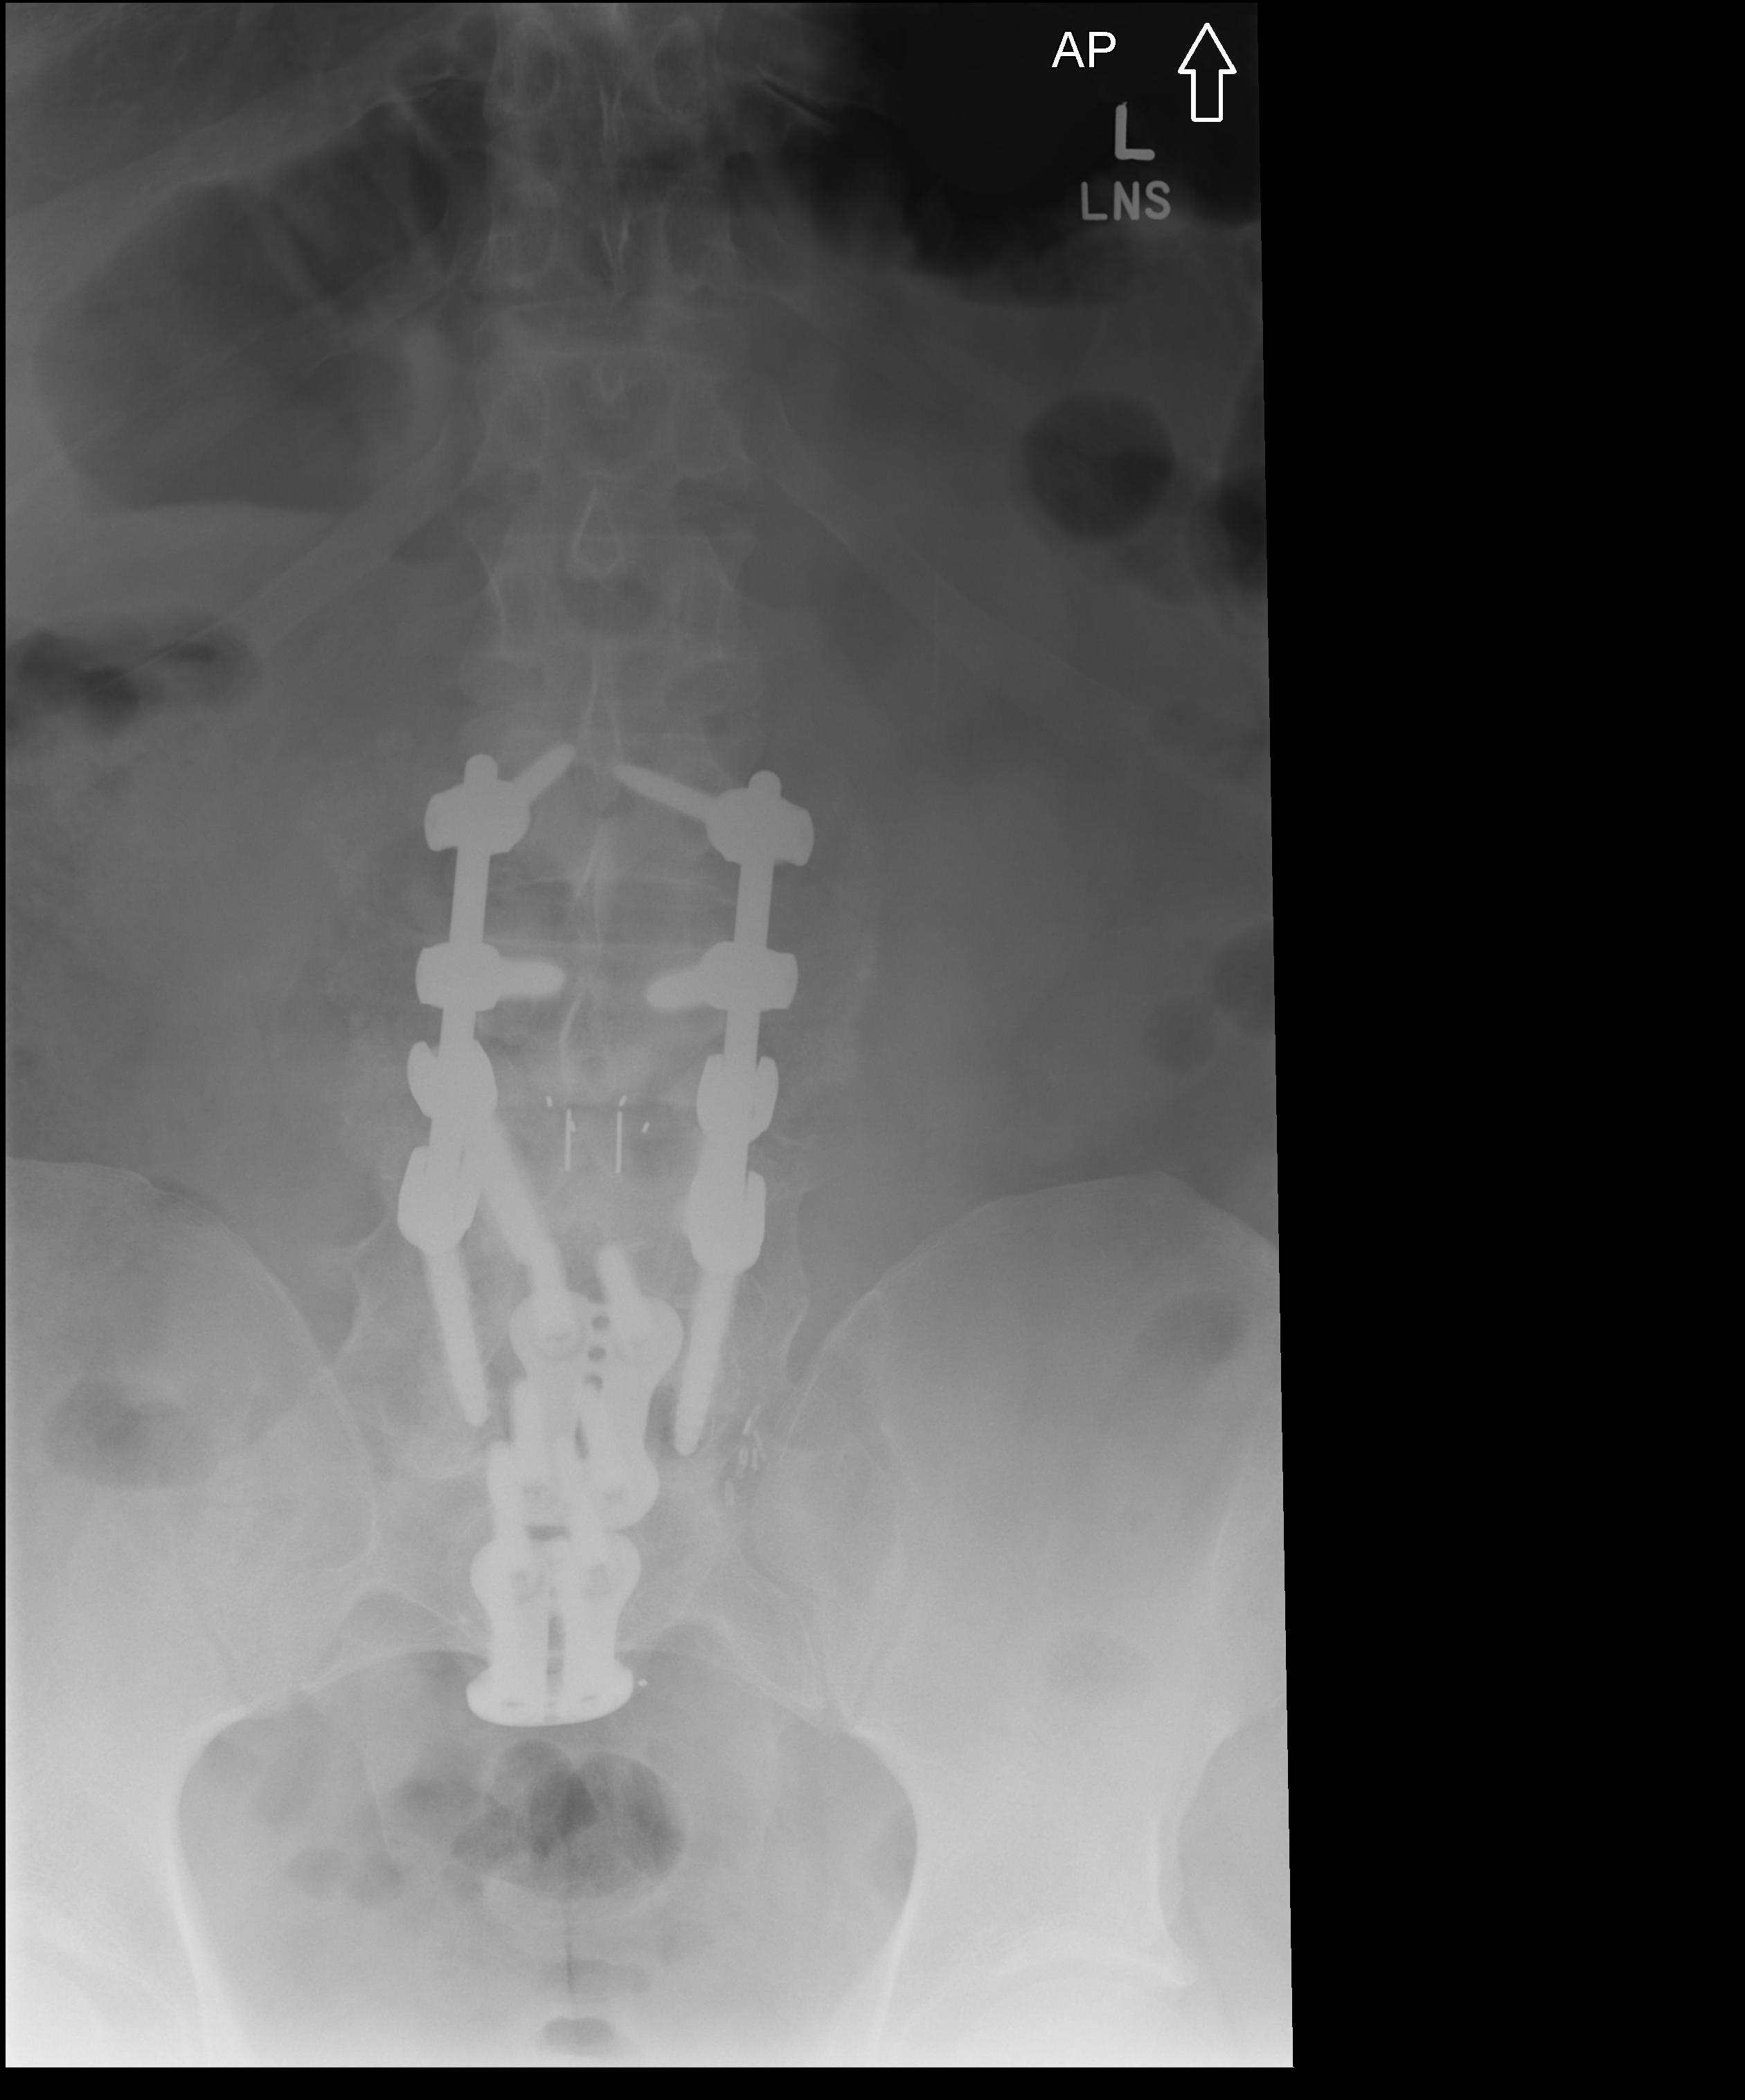
View: AP
Implant manufacturer: medtronic solera